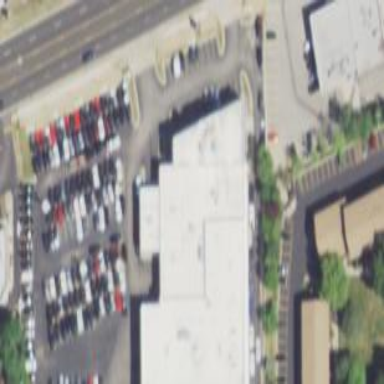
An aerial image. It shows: Commercial building with car shop.